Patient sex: M
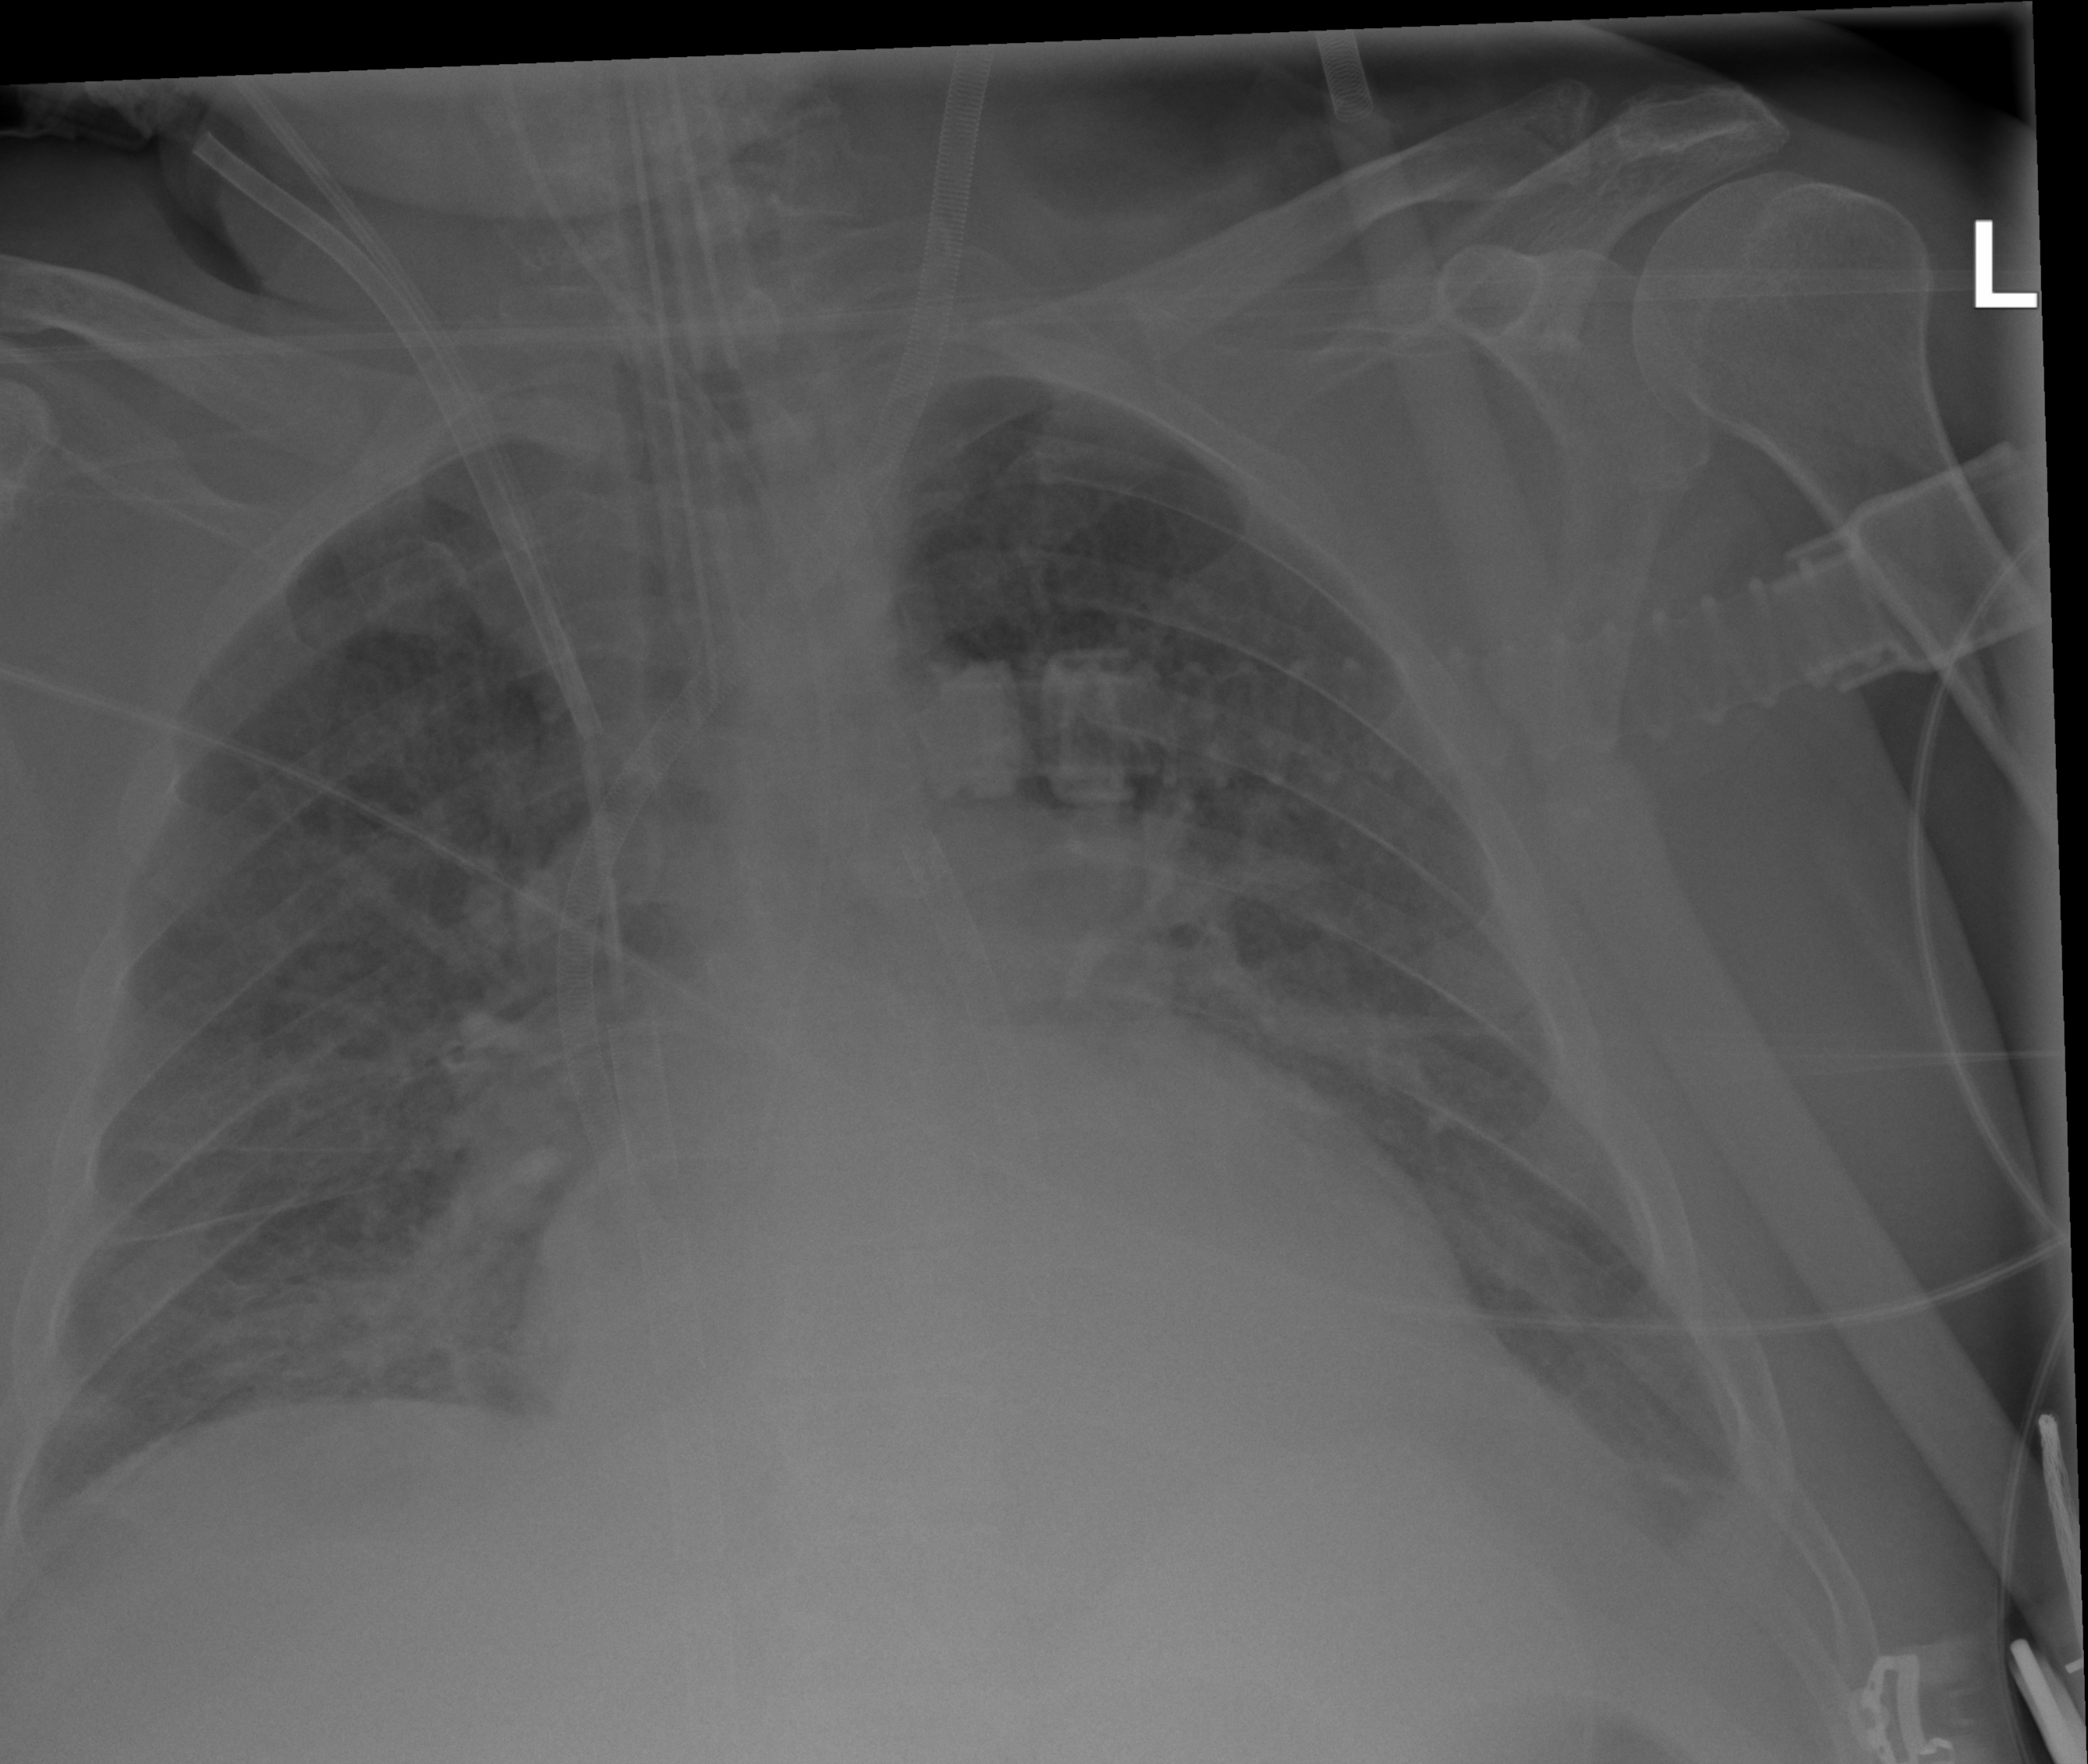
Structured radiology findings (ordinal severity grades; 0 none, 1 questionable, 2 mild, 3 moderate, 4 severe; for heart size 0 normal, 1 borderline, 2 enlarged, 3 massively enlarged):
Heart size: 2
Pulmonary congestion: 2
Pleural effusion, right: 0
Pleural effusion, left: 2
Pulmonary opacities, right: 2
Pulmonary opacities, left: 0
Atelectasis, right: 2
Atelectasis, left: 2